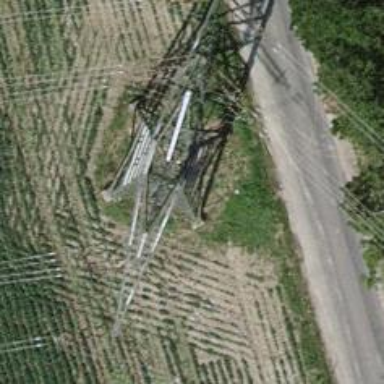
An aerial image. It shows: Three power lines with cables.